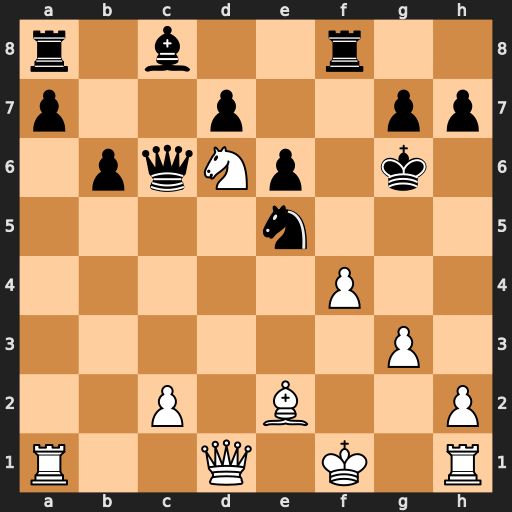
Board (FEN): r1b2r2/p2p2pp/1pqNp1k1/4n3/5P2/6P1/2P1B2P/R2Q1K1R
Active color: w
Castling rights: -
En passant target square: -
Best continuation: Bd3+ Kh6 Be4